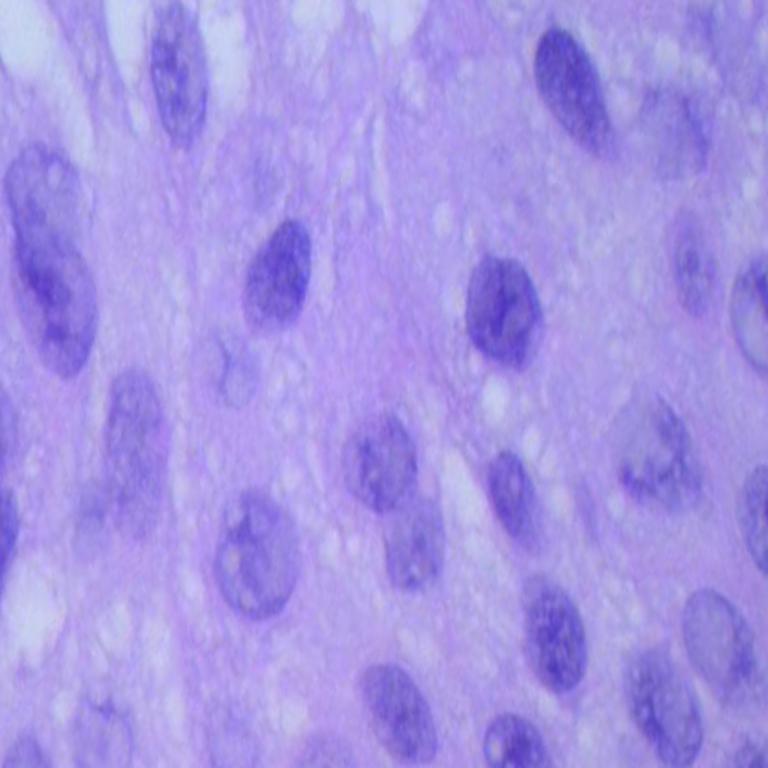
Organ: lung
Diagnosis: squamous carcinomas